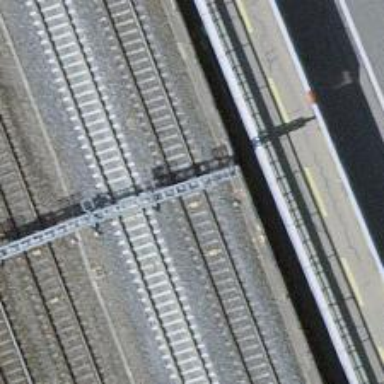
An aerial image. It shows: Railway signal.